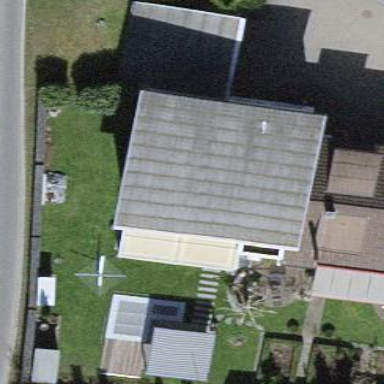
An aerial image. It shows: Part of building.